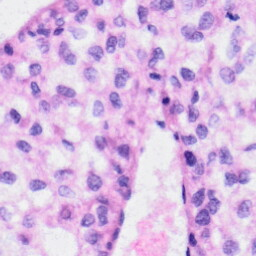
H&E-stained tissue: Liver